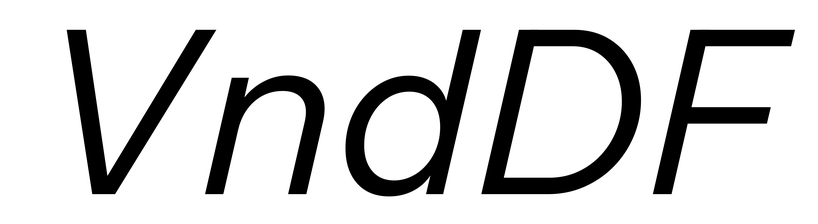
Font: InstrumentSans-Italic_Italic